Field crop: maize
Growth stage: 2
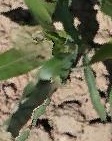
Species: maize